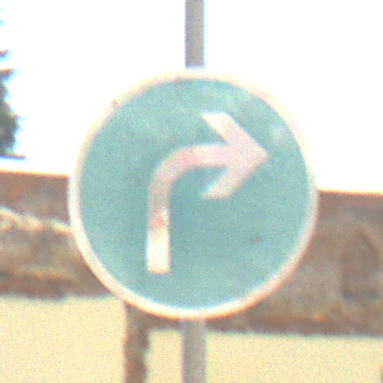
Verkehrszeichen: VorgeschriebeneFahrtrichtungRechts
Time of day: Midday
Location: Outdoor (Suburban)
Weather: PartlyCloudy
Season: NotSpecified
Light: Natural